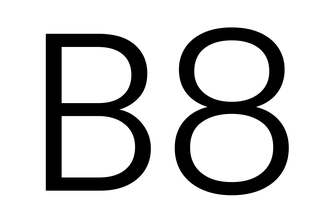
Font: Poppins-Light